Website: macys
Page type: receipt
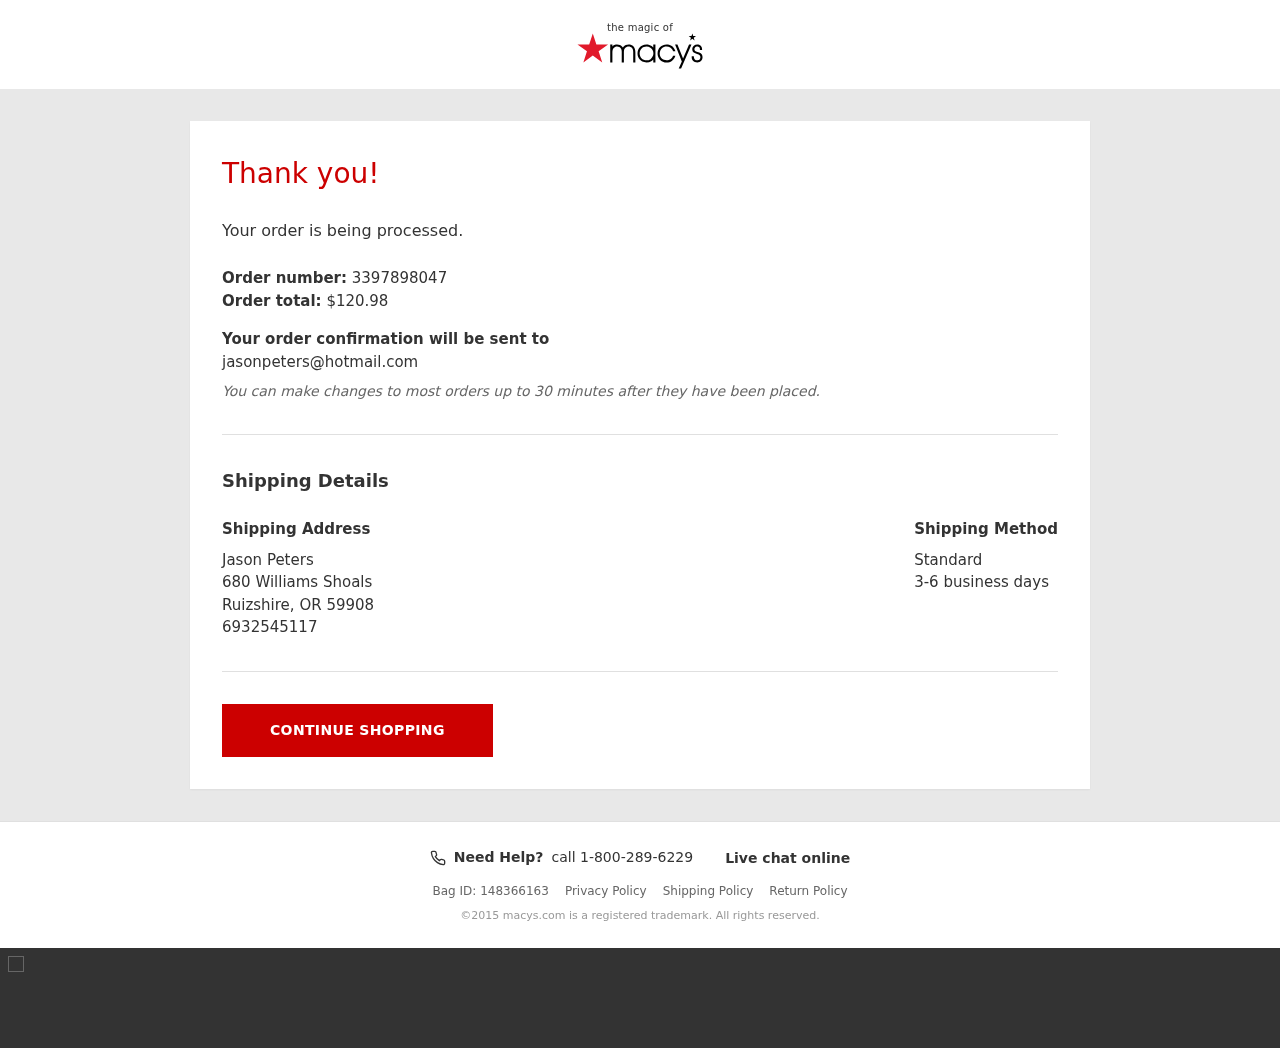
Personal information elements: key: PII_CITY_STATE_ZIP
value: Ruizshire, OR 59908
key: PII_EMAIL
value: jasonpeters@hotmail.com
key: PII_FULLNAME
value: Jason Peters
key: PII_PHONE
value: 6932545117
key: PII_STREET
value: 680 Williams Shoals
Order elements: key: ORDER_ID
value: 3397898047
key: ORDER_TOTAL
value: $120.98